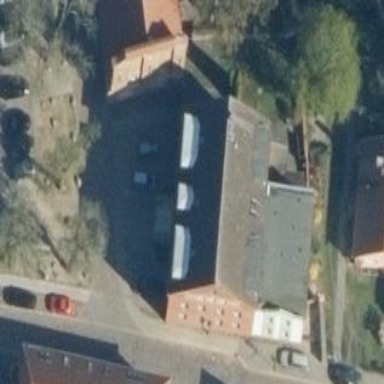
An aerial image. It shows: Kindergarten building.